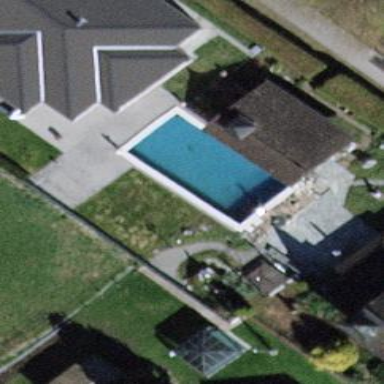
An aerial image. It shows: Swimming pool located in leisure land.